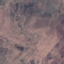
Label: HerbaceousVegetation